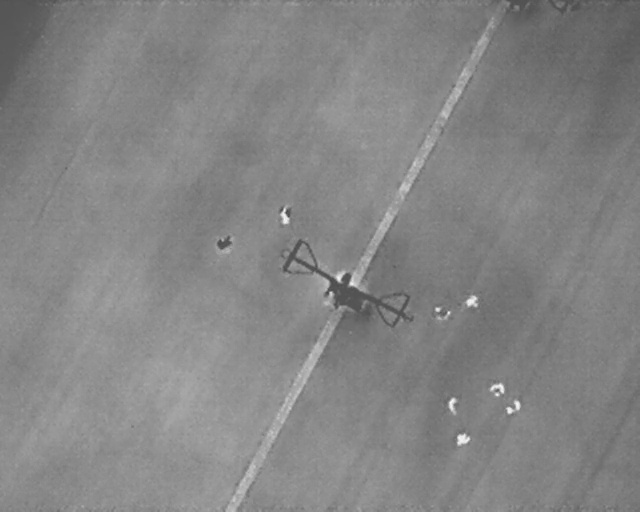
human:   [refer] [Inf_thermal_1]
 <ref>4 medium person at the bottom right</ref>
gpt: <box>[[76, 74, 79, 77, 2], [78, 77, 81, 81, 167], [69, 77, 72, 80, 2], [71, 83, 73, 87, 2]]</box>

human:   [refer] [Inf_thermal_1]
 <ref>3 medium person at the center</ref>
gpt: <box>[[42, 40, 46, 43, 2], [33, 45, 36, 49, 2], [67, 59, 70, 63, 2]]</box>